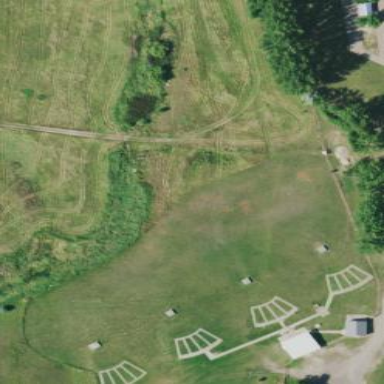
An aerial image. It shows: Shooting range on leisure land pitch.